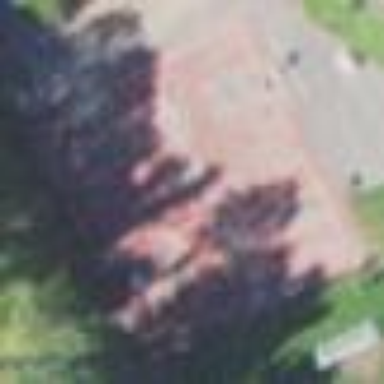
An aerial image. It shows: Grass basketball court.